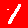
Digit: 1